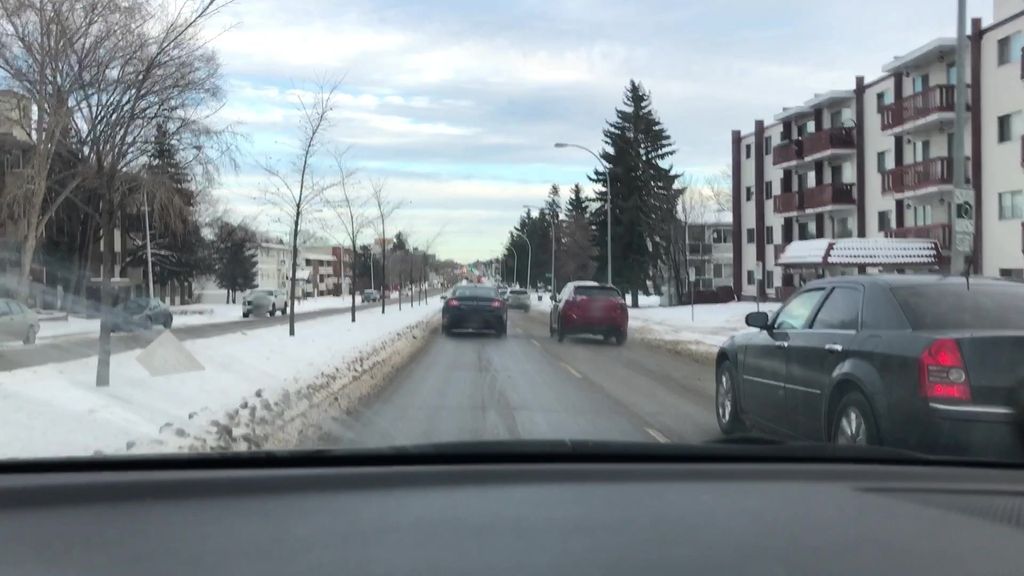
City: edmonton